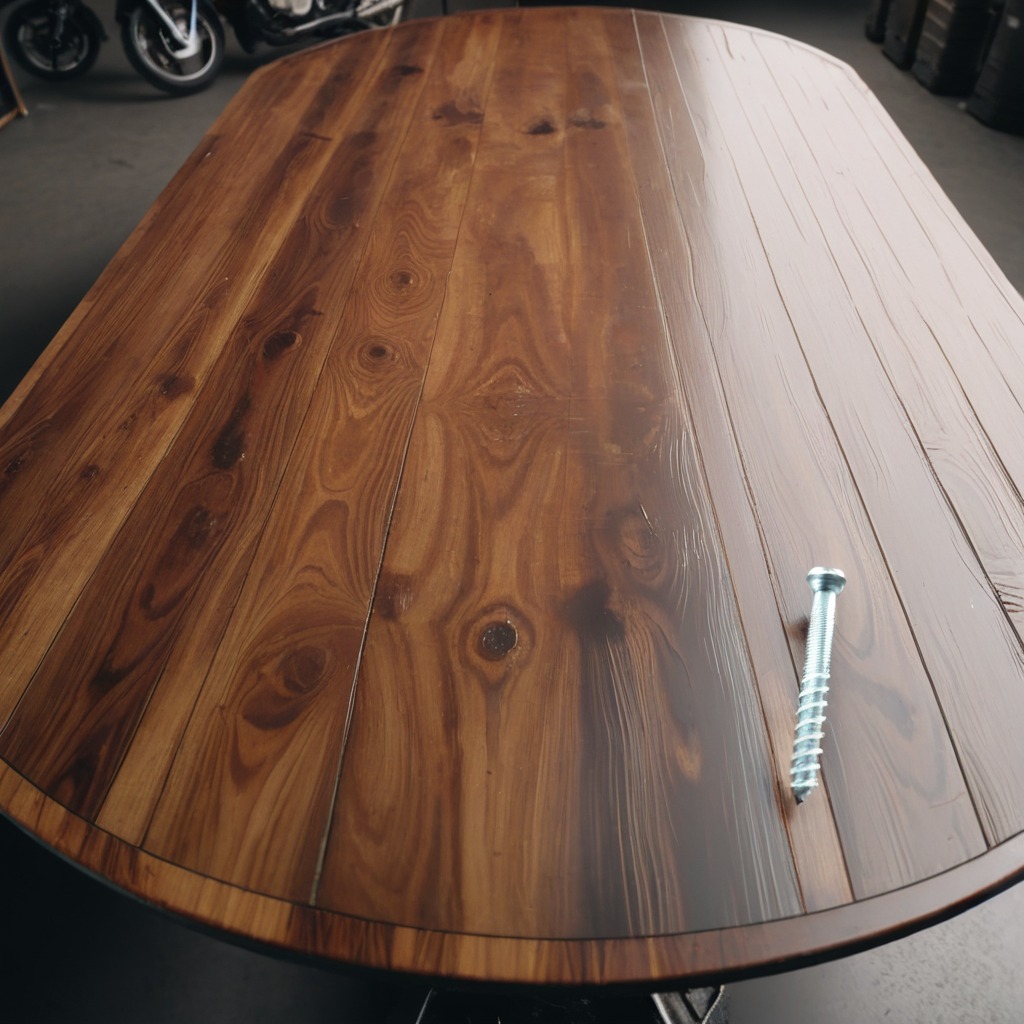
A metal screw lies on an oil-spilled wooden table in a vintage motorcycle garage.